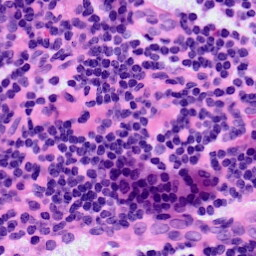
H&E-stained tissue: LymphNode